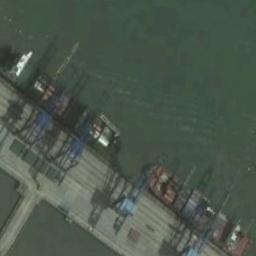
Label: ship